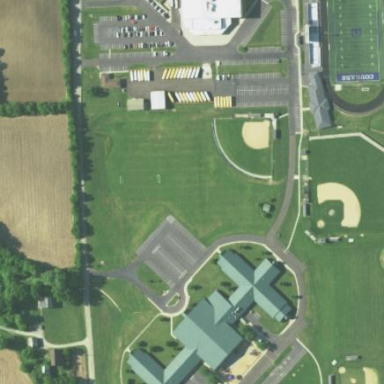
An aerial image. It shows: School.